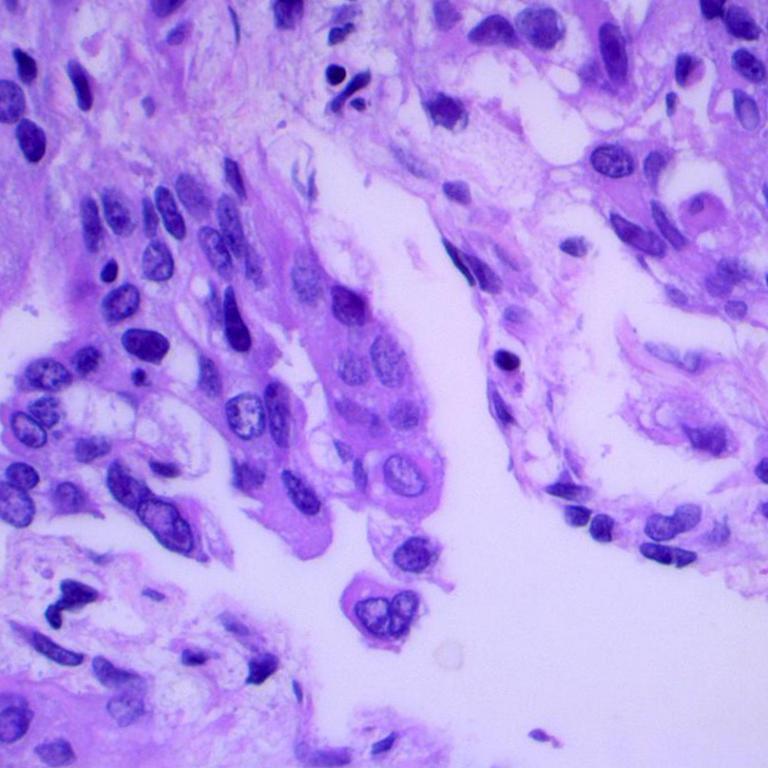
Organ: lung
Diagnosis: adenocarcinomas